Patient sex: M
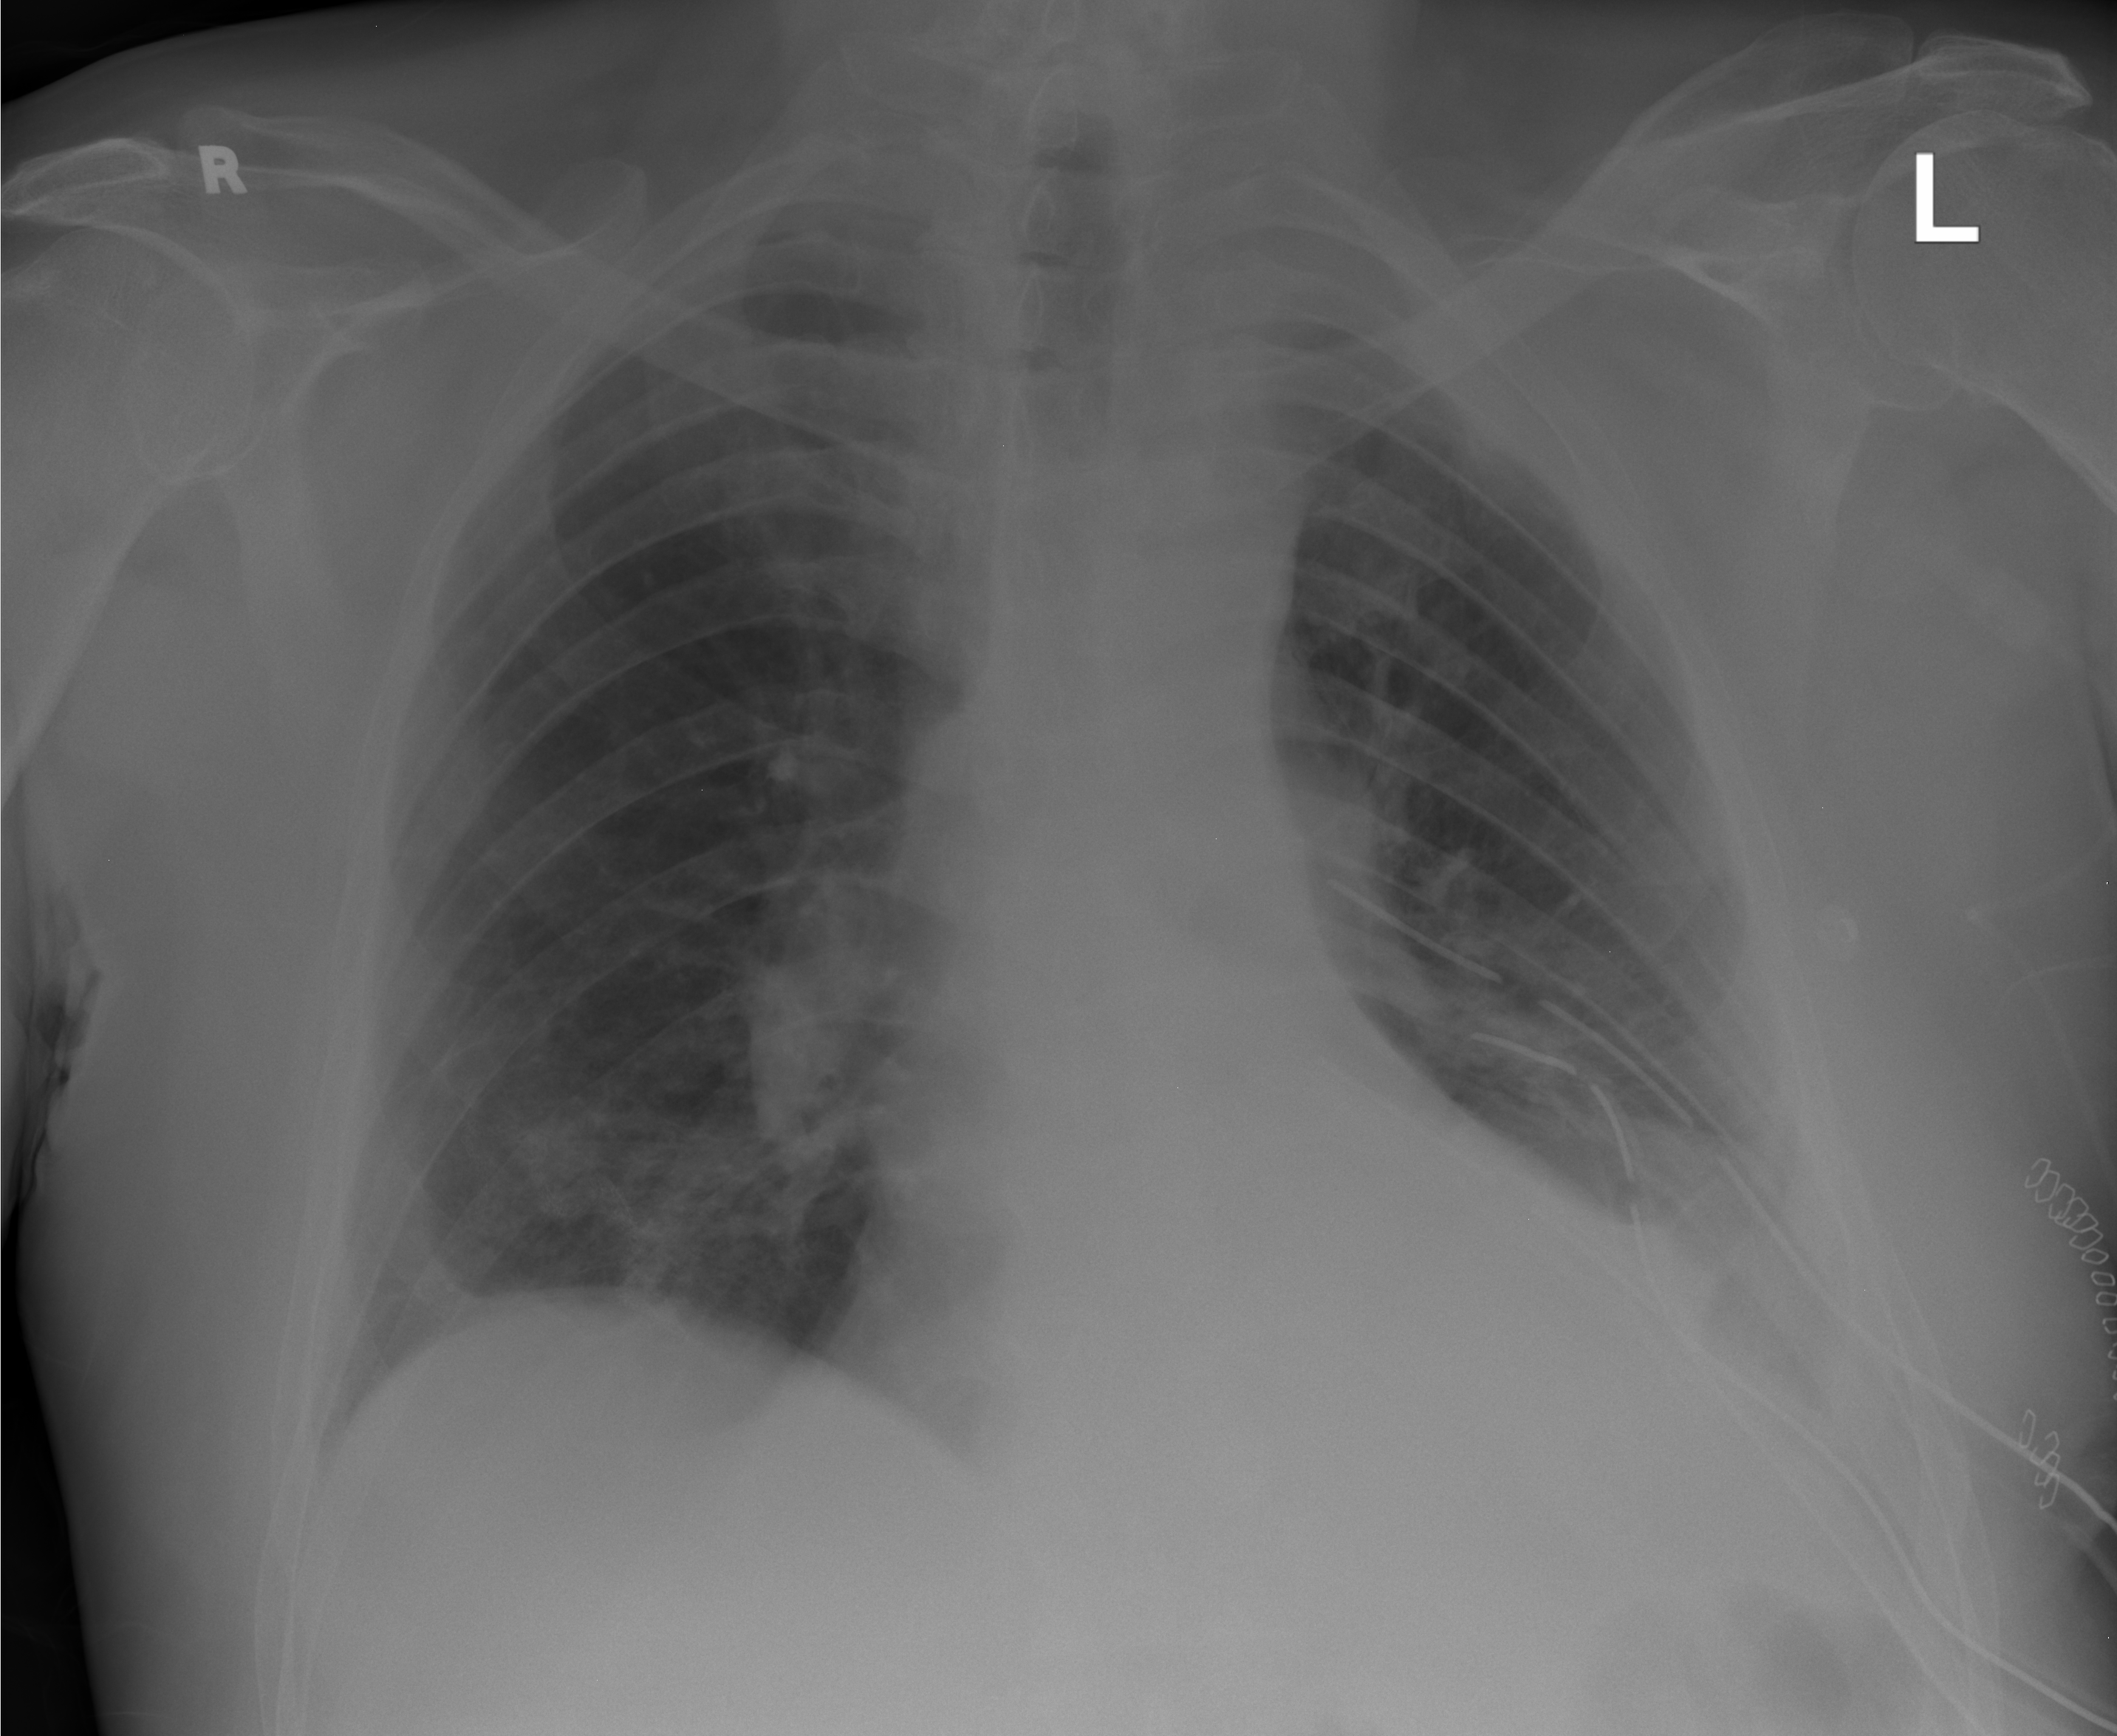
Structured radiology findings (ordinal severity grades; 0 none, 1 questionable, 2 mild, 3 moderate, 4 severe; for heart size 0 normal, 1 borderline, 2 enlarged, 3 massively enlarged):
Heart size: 2
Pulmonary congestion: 1
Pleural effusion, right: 0
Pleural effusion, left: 2
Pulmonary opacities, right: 1
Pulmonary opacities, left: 1
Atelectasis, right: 0
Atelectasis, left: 2